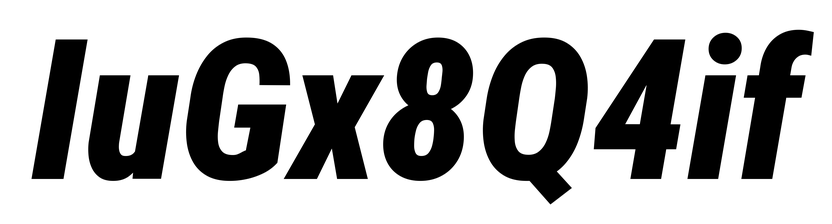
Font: Roboto-Italic_Condensed_Black_Italic